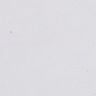
Metastatic tissue present: yes